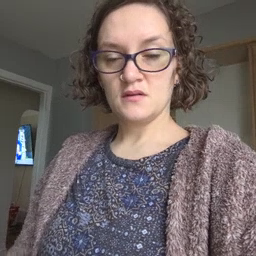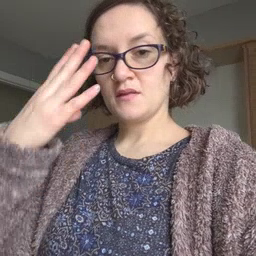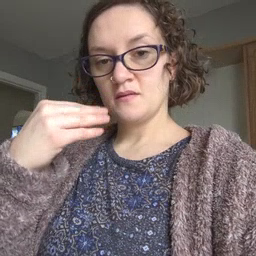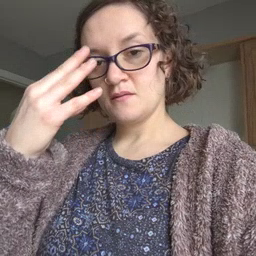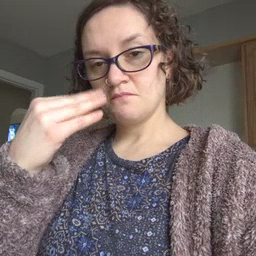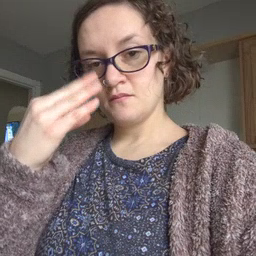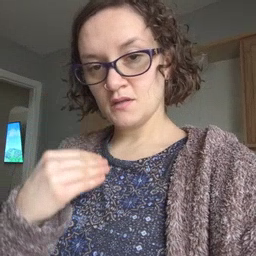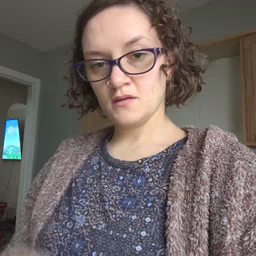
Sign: sleepy